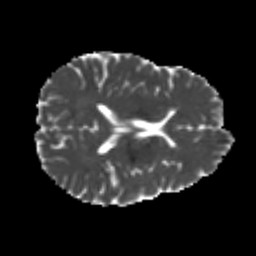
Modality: MD
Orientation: axial
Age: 26
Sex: male
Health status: healthy
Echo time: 0.074 s